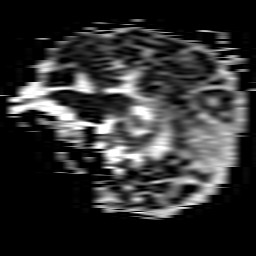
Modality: ADC
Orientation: sagittal
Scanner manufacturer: ge
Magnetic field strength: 1.5 T
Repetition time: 7.15 s
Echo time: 0.0997 s